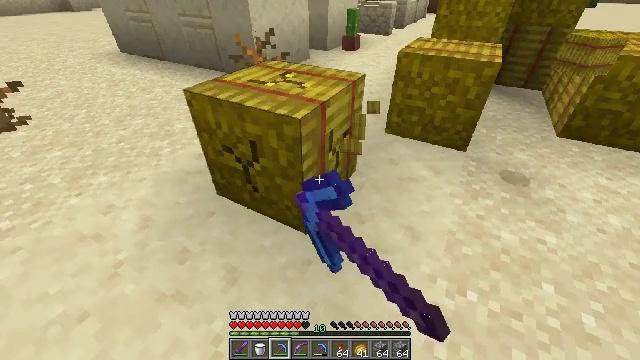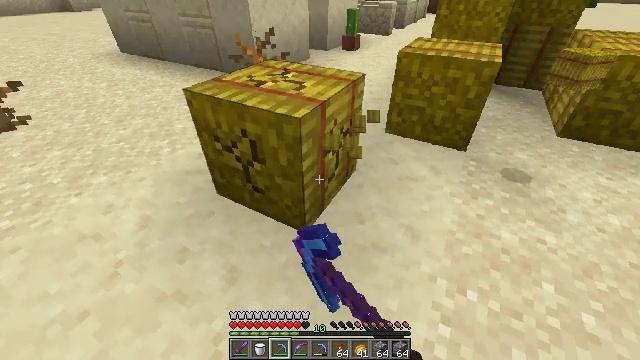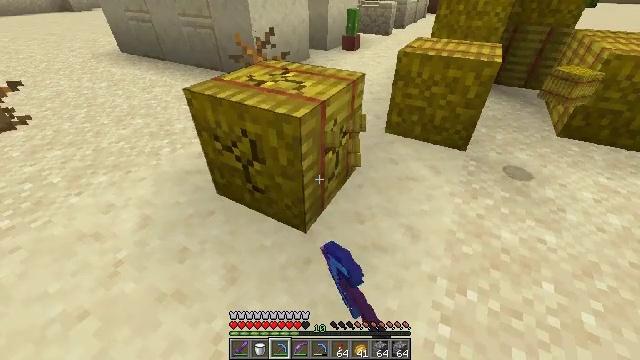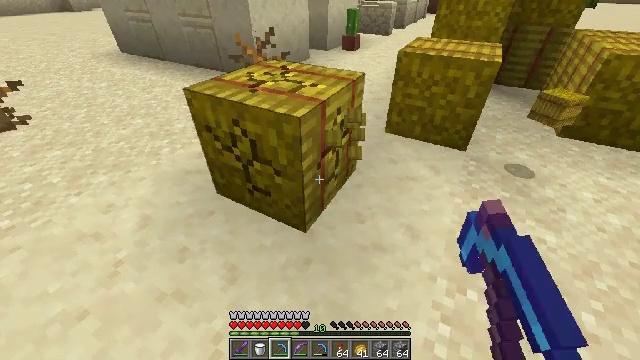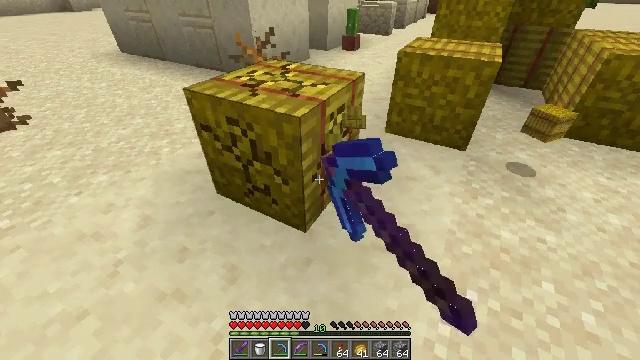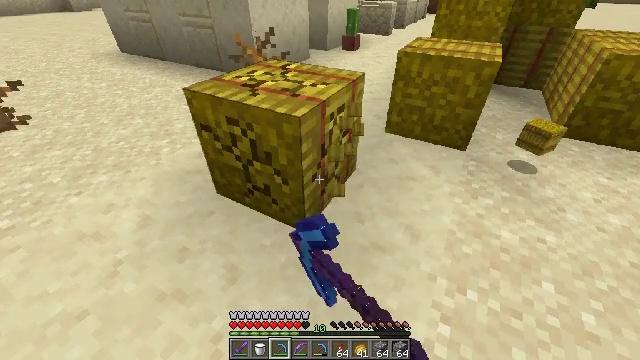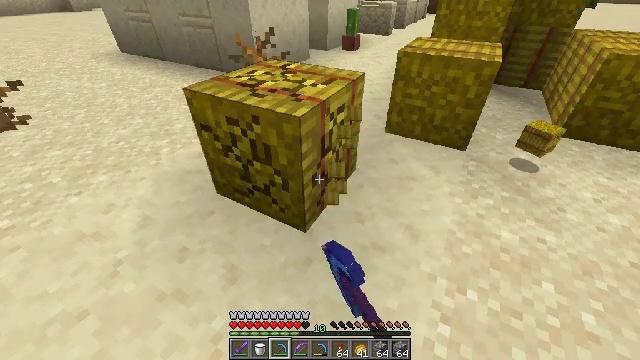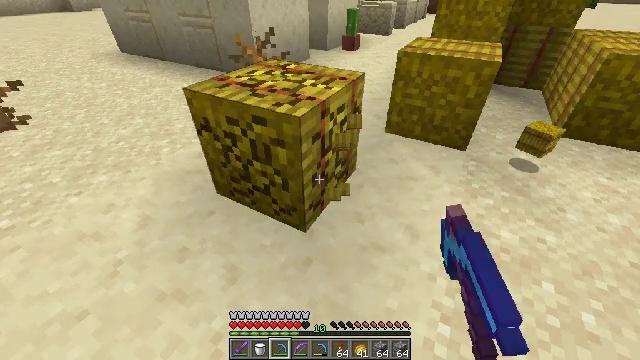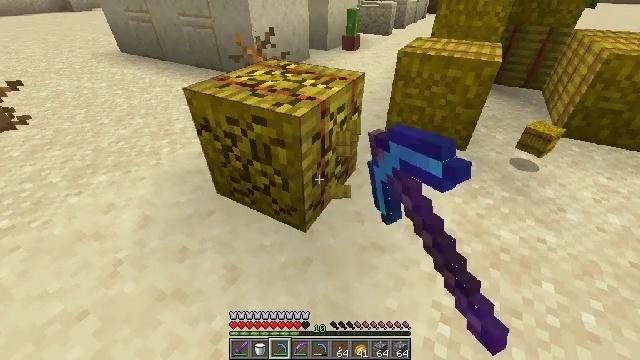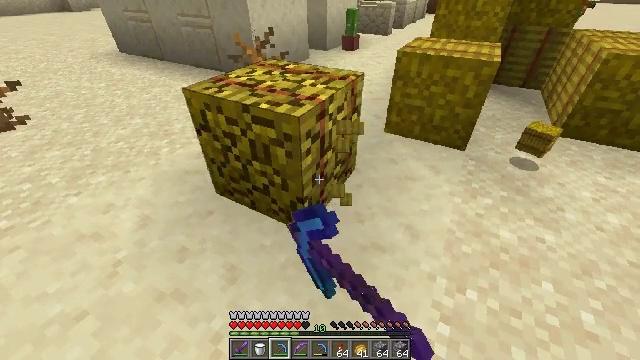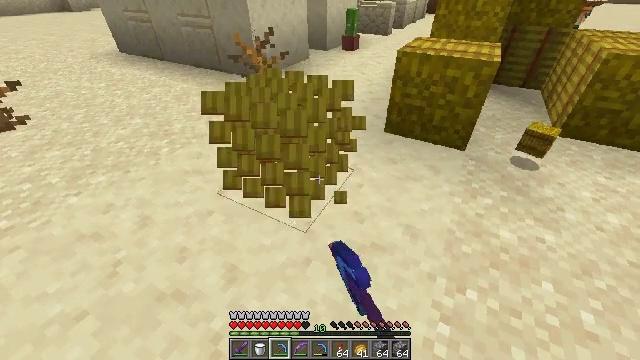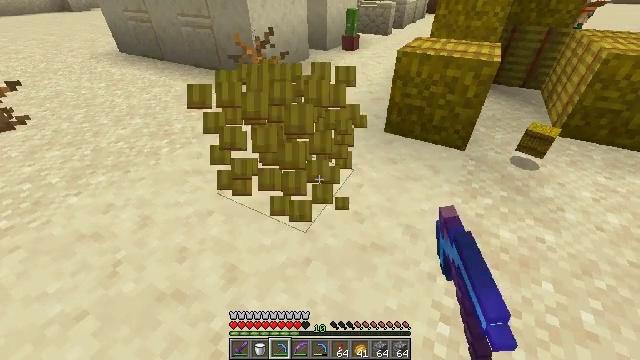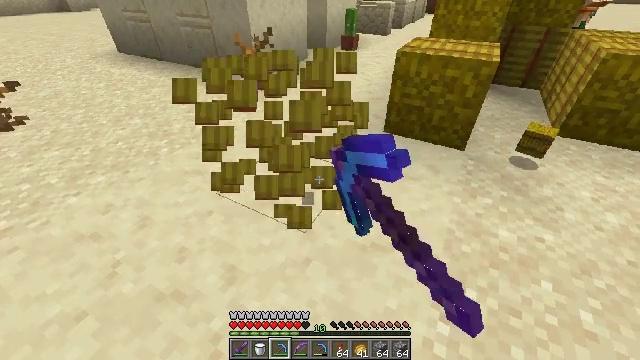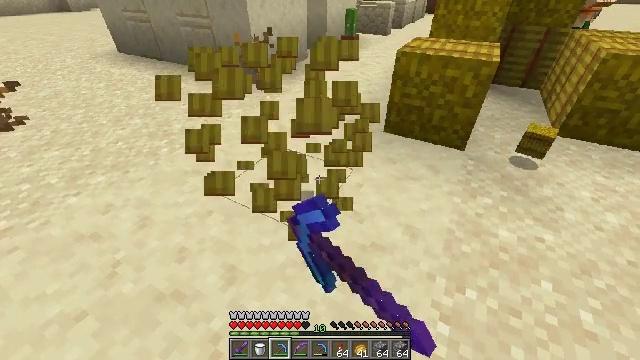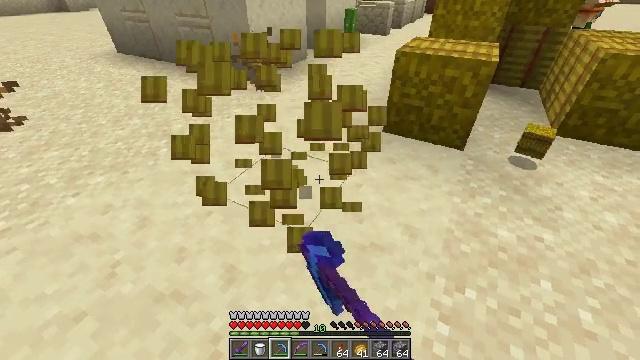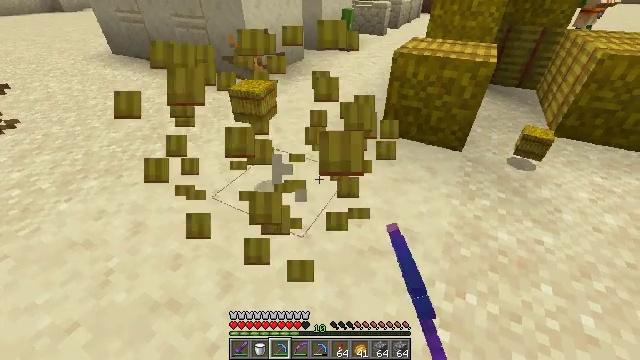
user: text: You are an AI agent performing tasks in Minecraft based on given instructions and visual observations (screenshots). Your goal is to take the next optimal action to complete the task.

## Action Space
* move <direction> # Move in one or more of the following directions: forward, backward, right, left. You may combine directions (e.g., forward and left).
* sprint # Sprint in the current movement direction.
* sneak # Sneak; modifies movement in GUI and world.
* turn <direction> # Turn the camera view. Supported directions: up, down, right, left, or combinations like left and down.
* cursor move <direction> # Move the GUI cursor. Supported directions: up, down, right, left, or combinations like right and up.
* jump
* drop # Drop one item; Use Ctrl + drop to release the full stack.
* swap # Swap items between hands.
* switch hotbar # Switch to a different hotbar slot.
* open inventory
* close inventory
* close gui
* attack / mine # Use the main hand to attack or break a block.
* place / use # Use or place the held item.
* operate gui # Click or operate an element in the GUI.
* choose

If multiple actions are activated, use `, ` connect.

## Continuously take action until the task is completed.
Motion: motion action
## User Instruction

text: Attack the hay block to get hay.
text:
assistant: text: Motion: attack / mine
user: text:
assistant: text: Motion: attack / mine
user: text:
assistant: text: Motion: attack / mine
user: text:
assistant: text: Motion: attack / mine
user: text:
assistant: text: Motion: attack / mine
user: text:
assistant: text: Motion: attack / mine
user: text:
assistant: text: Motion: attack / mine
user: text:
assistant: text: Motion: attack / mine
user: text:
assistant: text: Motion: attack / mine
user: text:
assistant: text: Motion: attack / mine
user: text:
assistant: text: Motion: attack / mine
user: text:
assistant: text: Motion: attack / mine
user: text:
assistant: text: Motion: attack / mine
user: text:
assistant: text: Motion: attack / mine
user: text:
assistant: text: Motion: move forward, attack / mine
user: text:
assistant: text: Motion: move forward, turn right and up, attack / mine
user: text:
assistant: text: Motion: move forward, turn right and up, attack / mine
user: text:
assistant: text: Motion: move forward, turn right and up, attack / mine
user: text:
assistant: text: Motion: move forward, attack / mine
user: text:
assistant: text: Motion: move forward, attack / mine
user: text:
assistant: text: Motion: move forward, attack / mine
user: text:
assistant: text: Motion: move forward, attack / mine
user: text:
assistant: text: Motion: attack / mine
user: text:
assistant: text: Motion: attack / mine
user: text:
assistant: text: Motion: attack / mine
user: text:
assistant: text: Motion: attack / mine
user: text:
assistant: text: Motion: turn right, attack / mine
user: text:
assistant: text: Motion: attack / mine
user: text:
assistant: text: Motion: attack / mine
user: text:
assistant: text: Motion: attack / mine